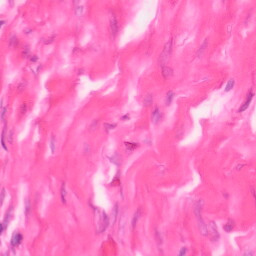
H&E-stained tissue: Colon